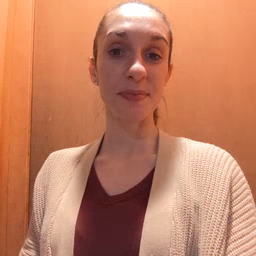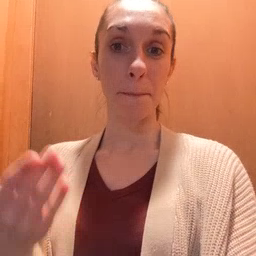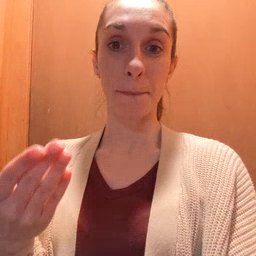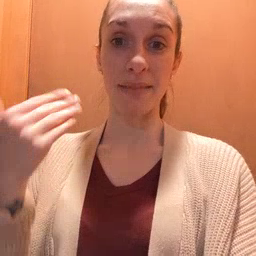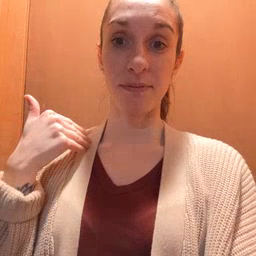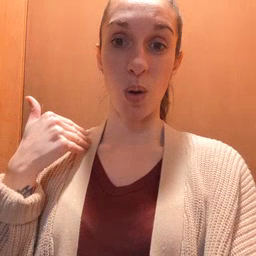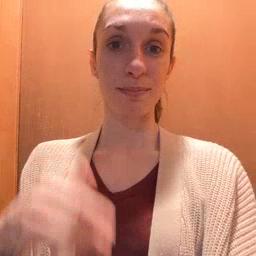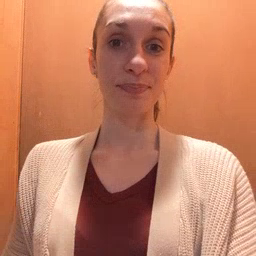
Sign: before